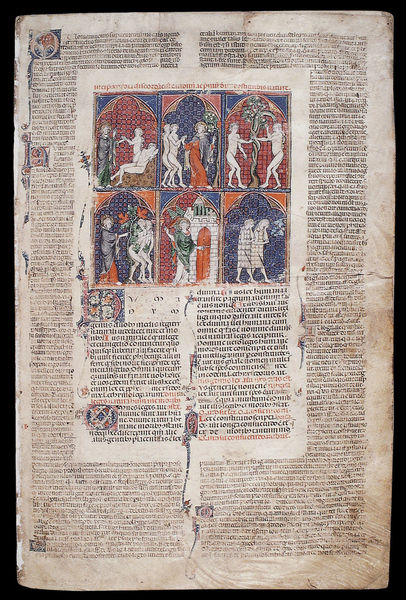
Titel: Decretum Gratiani
Institution: Cambridge, Fitzwilliam Museum
Schlagwörter: akt, baum, blau, gott, mann, nackt, weiß, frauen, grün, menschen, orange, schwarz, zeichnung, rot, bibel, gesicht, kirche, engel, garten, apfel, schrift, bilder, farbe, grafik, scham, adam, eva, paradies, buch, torbogen, nakt, druck, seite, text, zeitung, schlange, buchseite, ehe, sündenfall, teufel, mittelalter, gedicht, religiös, eden, vertreibung, szenen, adam und eva, garten eden, genesis, altdeutsch, paradis, heirat, buchmalerei, jungfrauen, nakte, alte schrift, baum des lebens, paradie, erschaffung evas, zet, verführer, vertreibung aus dem paradis, baummau der erkenntnis